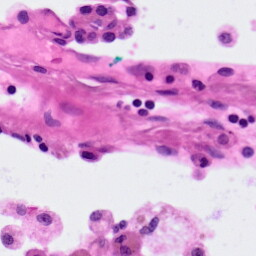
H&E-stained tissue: Lung